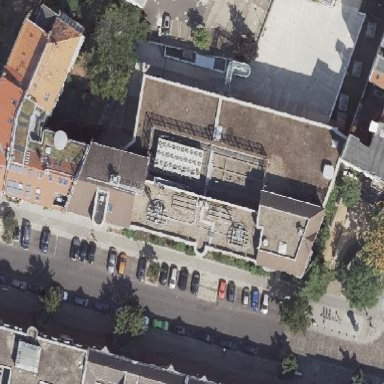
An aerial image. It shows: Part of building.